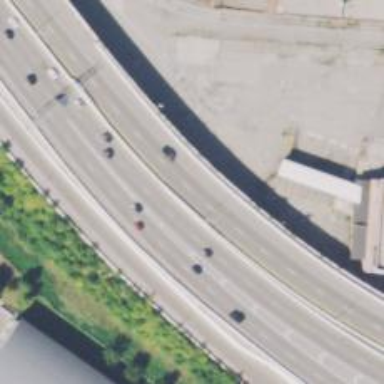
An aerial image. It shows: Motorway with asphalt surface and embankment.